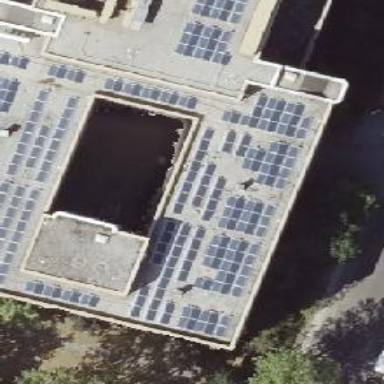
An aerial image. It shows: Solar power generator with photovoltaic panels.